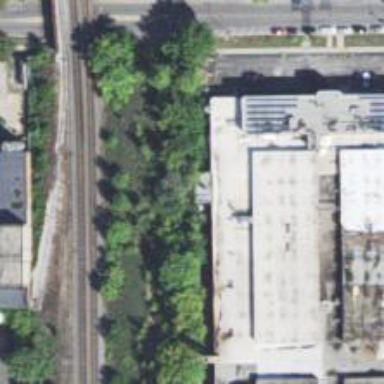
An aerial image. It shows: Abandoned railway siding.